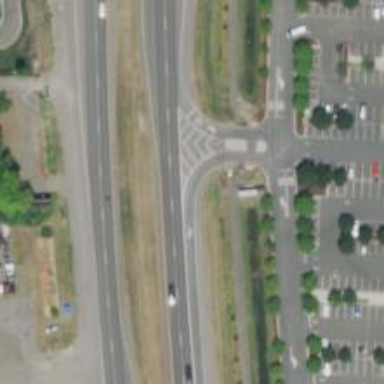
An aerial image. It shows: Trunk link highway.